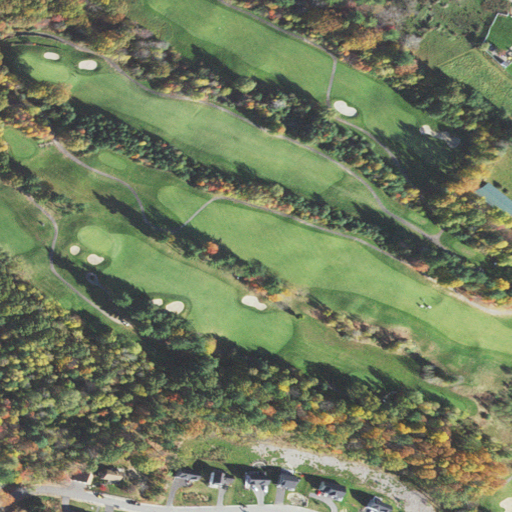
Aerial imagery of mountain in Maine named Cummings Hill containing open development, low intensity development, medium intensity development, pasture, and mixed forest